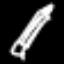
Label: pencil